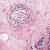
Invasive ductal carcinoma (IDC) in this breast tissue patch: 0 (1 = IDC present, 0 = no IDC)